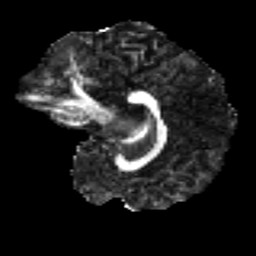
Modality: FA
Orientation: sagittal
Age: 35
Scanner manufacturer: ge
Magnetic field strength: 3 T
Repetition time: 7.8 s
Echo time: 0.0606 s